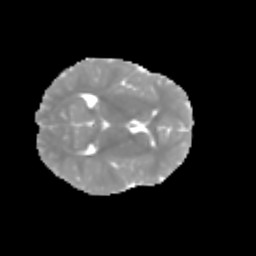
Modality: MD
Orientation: axial
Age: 8
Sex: female
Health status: healthy